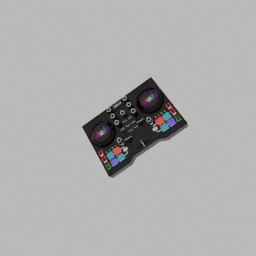
Label: electronics